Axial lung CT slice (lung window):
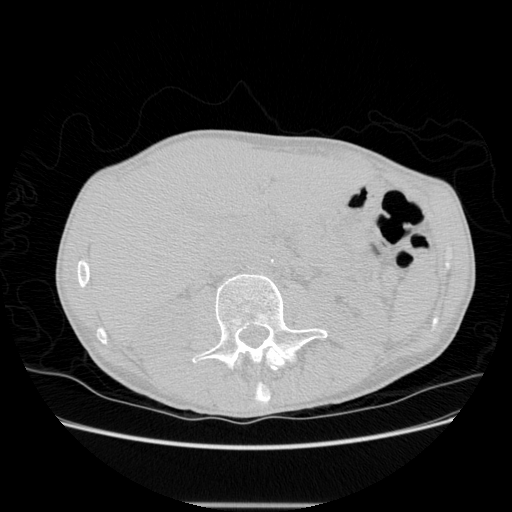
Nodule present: no